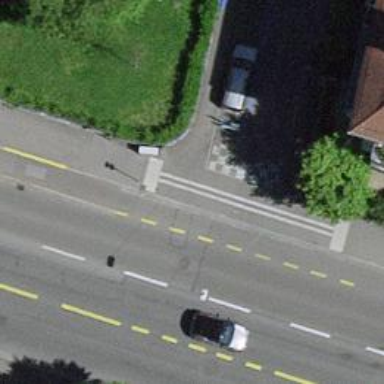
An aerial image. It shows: Residential road with asphalt surface. There is opposite cycleway.